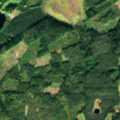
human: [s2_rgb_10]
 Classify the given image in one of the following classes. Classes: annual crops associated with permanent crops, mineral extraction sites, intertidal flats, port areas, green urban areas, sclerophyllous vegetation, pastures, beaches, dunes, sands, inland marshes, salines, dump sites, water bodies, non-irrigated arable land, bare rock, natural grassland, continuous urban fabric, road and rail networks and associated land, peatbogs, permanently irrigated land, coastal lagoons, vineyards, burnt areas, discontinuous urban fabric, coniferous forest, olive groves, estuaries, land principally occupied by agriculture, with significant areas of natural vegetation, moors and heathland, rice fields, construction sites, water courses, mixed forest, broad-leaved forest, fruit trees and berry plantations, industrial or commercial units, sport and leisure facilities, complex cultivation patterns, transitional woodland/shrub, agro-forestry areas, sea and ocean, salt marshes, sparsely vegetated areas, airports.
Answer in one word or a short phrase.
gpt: coniferous forest, mixed forest, transitional woodland/shrub